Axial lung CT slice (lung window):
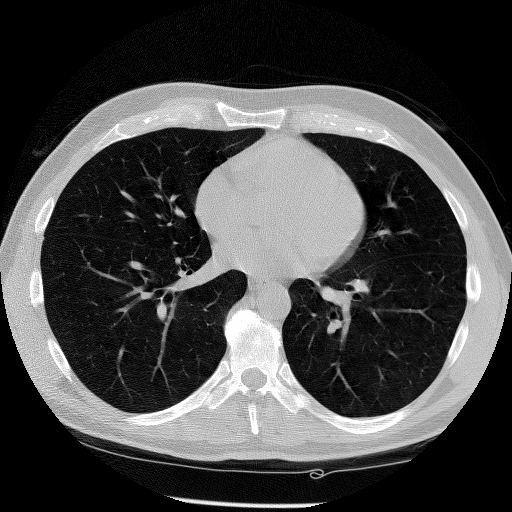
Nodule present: no